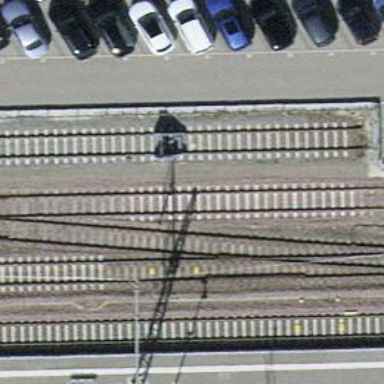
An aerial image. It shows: Railway buffer stop.